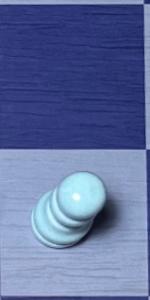
Label: Pawn_White